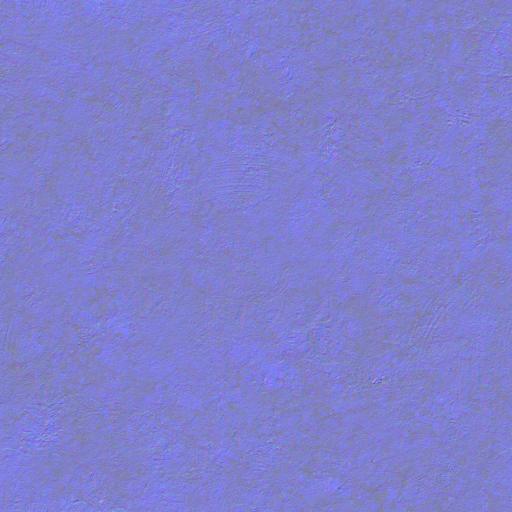
concrete patches plaster uniform